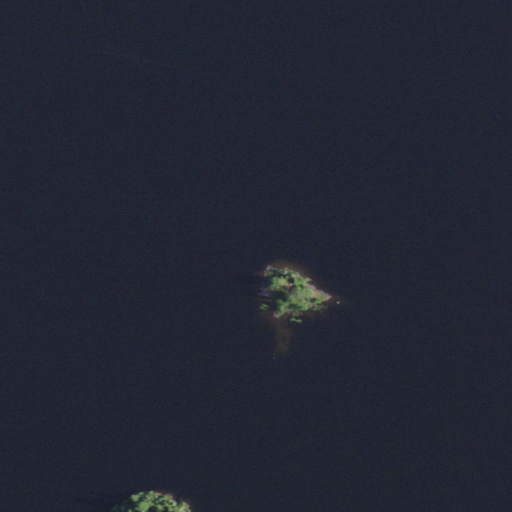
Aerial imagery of island in New York named Birch Island containing open water and herbaceous wetlands